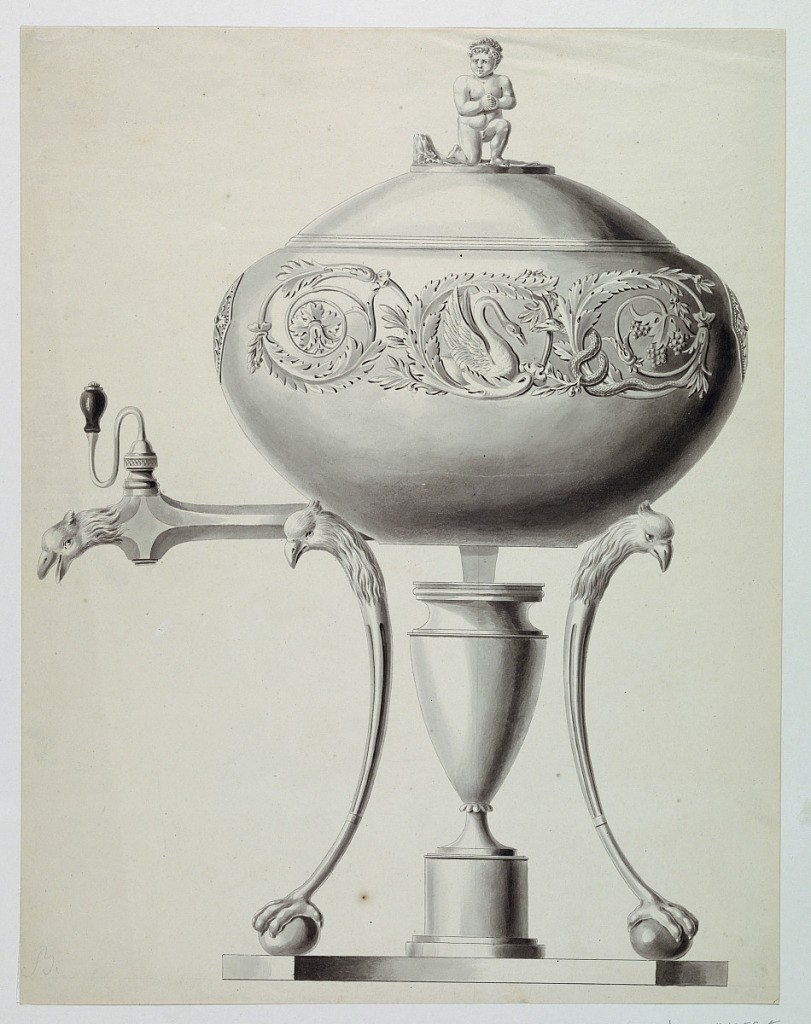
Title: Design for an Urn on a Stand
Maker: Joseph Anton Seethaler II, German, 1799–1868
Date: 1825
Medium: Pen and black ink, brush and gray wash
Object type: Drawing
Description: Urn in profile with the spout facing left. The spout terminates in a parrot's head. The urn's oval body is adorned with a leaf arabesque and swan in the center. A kneeling nude child as the finial. The stand supports are in the form of parrots' heads with claw feet resting on balls. The spriit lamp is contained within an urn.